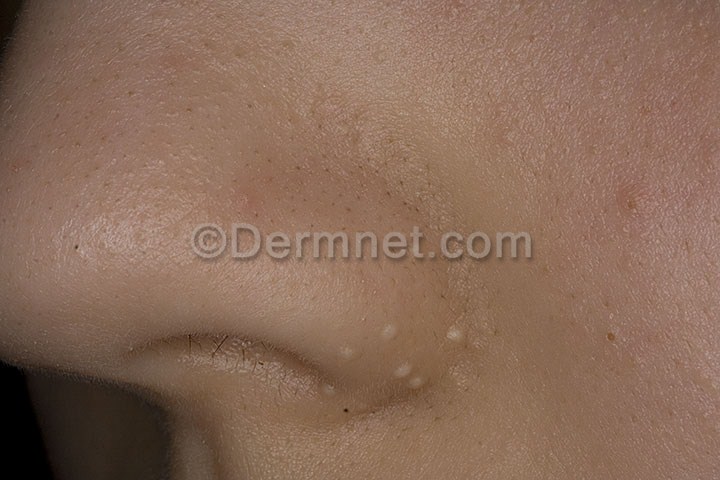
Disease: Acne and Rosacea Photos